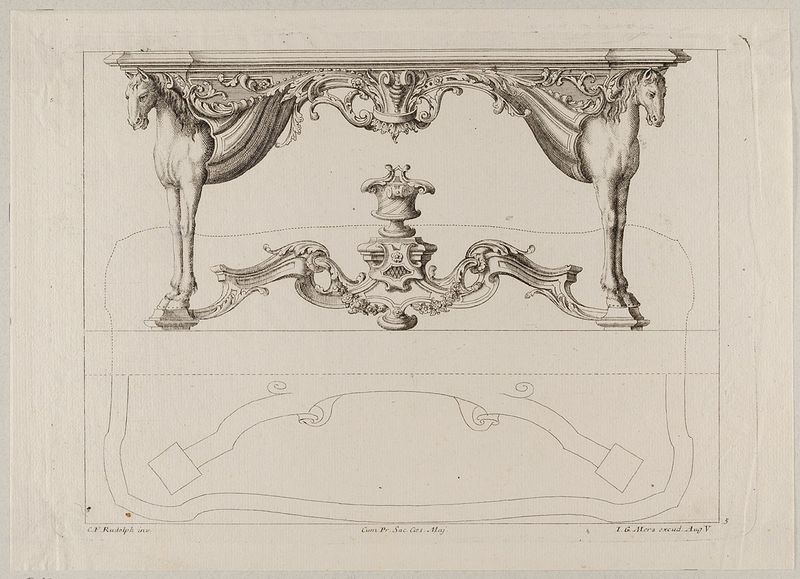
Titel: Grund- und Aufriss eines Tisches, Blatt 5 aus der Folge 'Livre des Tables françoises nouvellement inventées par C.F. Rudolph'
Künstler: Christian Friedrich Rudolph
Standort: Hamburg
Institution: Museum für Kunst und Gewerbe Hamburg
Schlagwörter: grau, tisch, zeichnung, tiere, ornament, barock, pferd, pferde, papier, grafik, graphik, table, fotografie, photographie, druckgraphik, druckgrafik, radierung, kunstgewerbe, horses, laubwerk, blattwerk, baroque, drawing, paper, kunsthandwerk, groteske, akanthus, plan, legs, bandelwerk, tierornament, reproduktionen, acanthus, industriedesign, roccoco, roccocco, druckerzeugnisse, rocaille, tierornamente, ornamentstich, vorlageblätter, akanthusornament, punktiermanier, roccaille